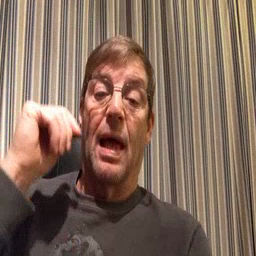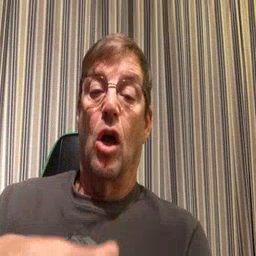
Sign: backyard